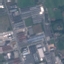
Land use / land cover: Industrial